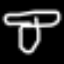
Label: mushroom